Question: I'm on Xcode 6, and I'm trying to submit an iOS (target: iOS 8) app to the App Store, and I'm getting an ITMS-4238 error. It says there is already the same build already, but I've never successfully submitted this app so far. So there is no submitted build in iTunes Connect, so I don't know why I'm getting this.
What I'm doing is following:
1. Create an Archive
2. Submit binary from Organizer
I also tried to submit with ApplicationLoader but the result was same.
This is the error I'm getting:
> Archive submission failed due to the issues listed below:-
Here's a screenshot of the error:

Any ideas how to fix this?
I solved my problem by myself.
I increased my build number from 1.0 to 1.0.2.1 .
I don't know why iTunes Connect thinks there is already binary version 1.0.
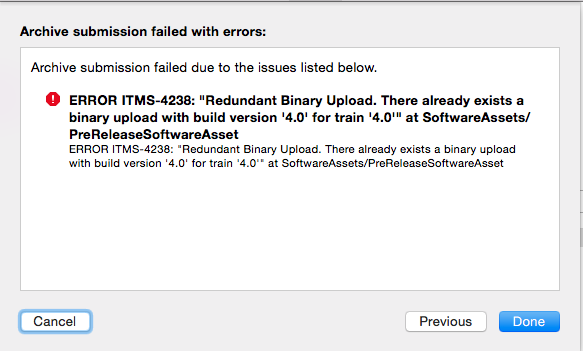
Answer: Try to increase the build number and submit the app. The version number can remain same. It worked for me :-)